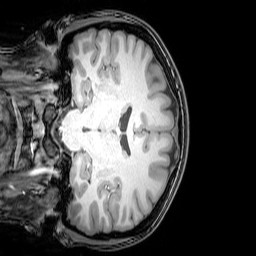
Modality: T1w
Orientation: coronal
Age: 21
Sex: female
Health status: healthy
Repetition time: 0.081 s
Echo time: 0.037 s